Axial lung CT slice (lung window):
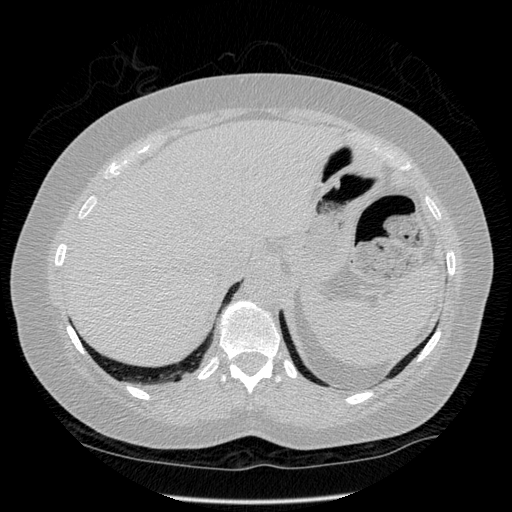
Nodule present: no